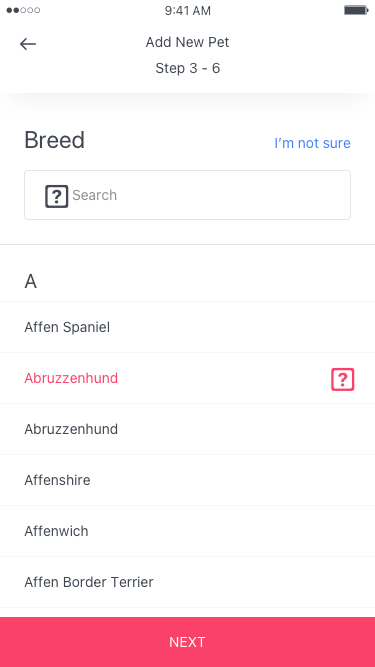
Text in this UI design:
I’m not sure
A
Affenpinscher
Afghan Hound
Airedale Terrier
Akita
Alaskan Klee Kai
Alaskan Malamute
American Bulldog
American English Coonhound
American Eskimo Dog
American Foxhound
Search Breed…
Dog Breed